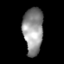
Tissue: lung
Cell type: Epithelial cells
Senescence score: 0.2429
Nuclear area (px): 911
Mean DAPI intensity: 144.734